Question: I'm trying to get the name of the connected external display with Cocoa or CoreFoundation. With "name" I mean that string that appears in the title bar of the System Preferences window when editing Display preferences.
I couldn't find any API for that in <URL>.
But there has to be a way, because if I access the color space of the display like this:
'''
CGColorSpaceRef colorSpace = CGDisplayCopyColorSpace(displayID);
'''
and I log the color space's description I get:
'''
<CGColorSpace 0x100113c20>
(kCGColorSpaceICCBased; kCGColorSpaceModelRGB; DELL 2408WFP)
'''

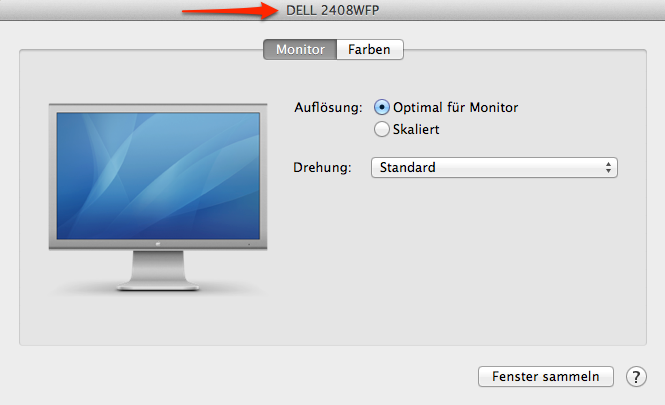
Answer: I found a solution in an <URL>.
I updated it to be ARC compatible:
'''
- (NSString *)screenNameForDisplay:(CGDirectDisplayID)displayID {
NSString *screenName = @"";
NSDictionary *deviceInfo = (__bridge NSDictionary *)IODisplayCreateInfoDictionary(CGDisplayIOServicePort(displayID), kIODisplayOnlyPreferredName);
NSDictionary *localizedNames = [deviceInfo objectForKey:[NSString stringWithUTF8String:kDisplayProductName]];
if ([localizedNames count] > 0) {
screenName = [localizedNames objectForKey:[[localizedNames allKeys] objectAtIndex:0]];
}
return screenName;
}
'''